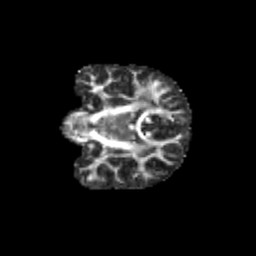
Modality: FA
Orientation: coronal
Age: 12
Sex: male
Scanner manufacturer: siemens
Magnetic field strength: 3 T
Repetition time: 3.8 s
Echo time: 0.07 s